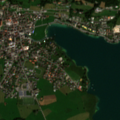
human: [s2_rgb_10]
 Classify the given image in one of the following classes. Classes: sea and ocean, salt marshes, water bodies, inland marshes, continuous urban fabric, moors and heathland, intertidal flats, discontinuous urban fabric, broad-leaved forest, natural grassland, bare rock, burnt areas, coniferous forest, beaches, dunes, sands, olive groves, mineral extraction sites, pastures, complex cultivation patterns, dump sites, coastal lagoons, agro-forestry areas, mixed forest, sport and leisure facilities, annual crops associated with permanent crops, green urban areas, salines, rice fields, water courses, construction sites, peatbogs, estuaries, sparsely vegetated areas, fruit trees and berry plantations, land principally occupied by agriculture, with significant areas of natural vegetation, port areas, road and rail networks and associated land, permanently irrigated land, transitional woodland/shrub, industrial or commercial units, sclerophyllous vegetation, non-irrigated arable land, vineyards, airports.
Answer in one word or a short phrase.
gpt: discontinuous urban fabric, pastures, mixed forest, water bodies